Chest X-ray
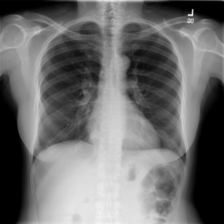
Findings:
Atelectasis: negative
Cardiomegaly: negative
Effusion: negative
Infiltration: negative
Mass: negative
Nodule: negative
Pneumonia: negative
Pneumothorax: negative
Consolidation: negative
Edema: negative
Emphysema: negative
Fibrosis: negative
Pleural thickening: negative
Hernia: negative